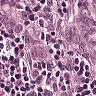
Metastatic tissue present: yes